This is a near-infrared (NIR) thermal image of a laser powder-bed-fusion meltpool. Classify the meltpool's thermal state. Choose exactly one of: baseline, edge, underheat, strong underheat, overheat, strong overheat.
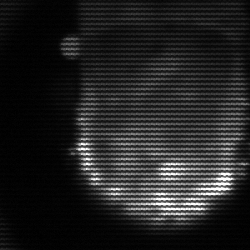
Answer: baseline